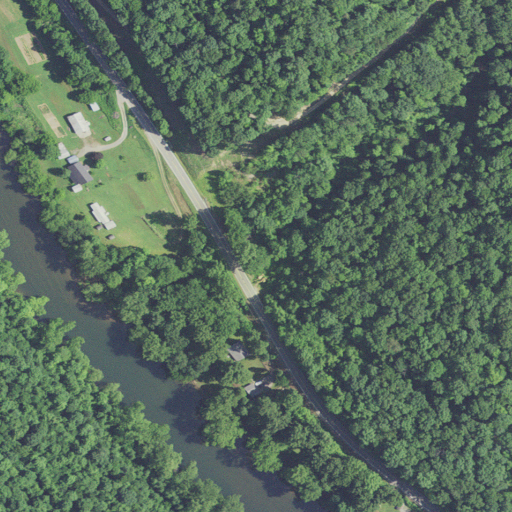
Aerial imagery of valley in West Virginia named Coon Hollow containing deciduous forest, open development, open water, mixed forest, low intensity development, pasture, and grassland